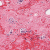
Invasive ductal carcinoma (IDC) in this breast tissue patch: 0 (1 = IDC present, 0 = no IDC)